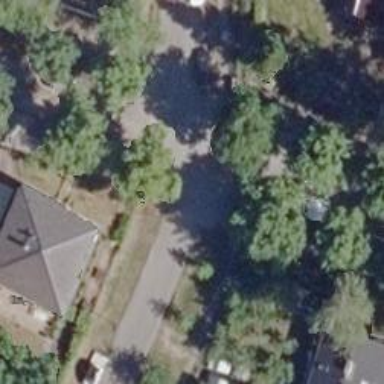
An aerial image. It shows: Residential road.